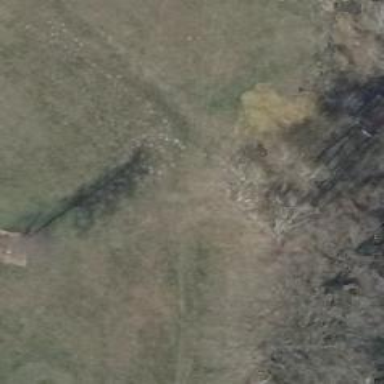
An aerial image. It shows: Grassy path.